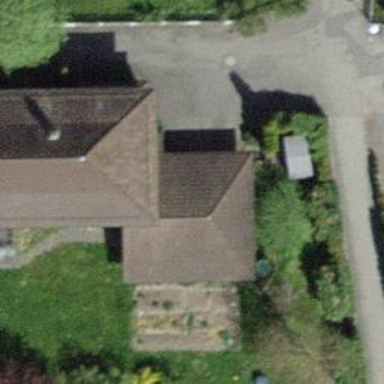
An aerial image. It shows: Garage.